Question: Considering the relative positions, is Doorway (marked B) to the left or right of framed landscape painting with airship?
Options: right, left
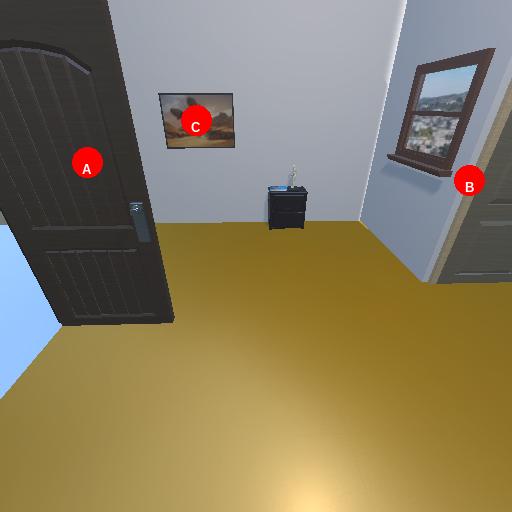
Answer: right